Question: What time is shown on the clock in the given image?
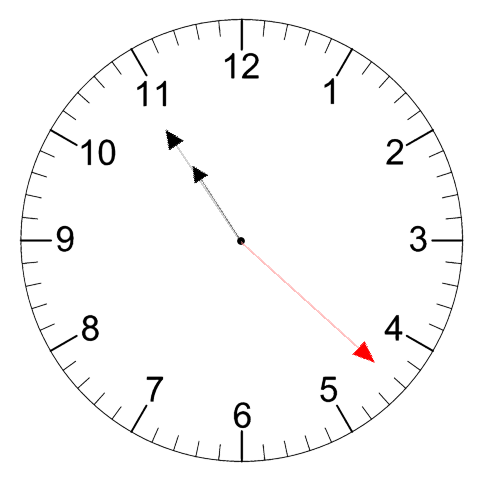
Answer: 10:54:22